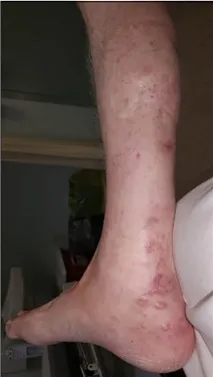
A representative case from a complete responder to intralesional IL-2 and BCG therapy. (C) Representative image of the treated lesion following IL-2 and BCG treatment.
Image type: medical_photograph (skin_photograph)